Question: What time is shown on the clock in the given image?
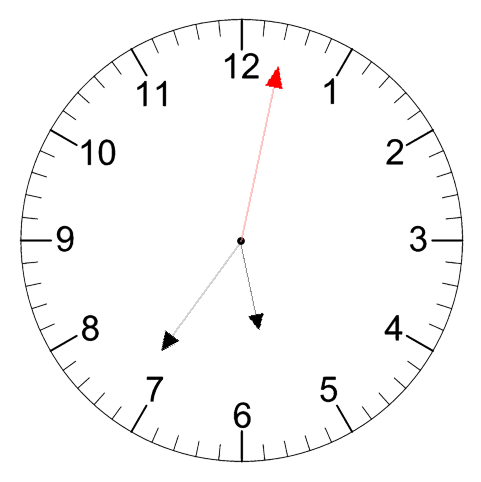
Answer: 05:36:02